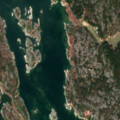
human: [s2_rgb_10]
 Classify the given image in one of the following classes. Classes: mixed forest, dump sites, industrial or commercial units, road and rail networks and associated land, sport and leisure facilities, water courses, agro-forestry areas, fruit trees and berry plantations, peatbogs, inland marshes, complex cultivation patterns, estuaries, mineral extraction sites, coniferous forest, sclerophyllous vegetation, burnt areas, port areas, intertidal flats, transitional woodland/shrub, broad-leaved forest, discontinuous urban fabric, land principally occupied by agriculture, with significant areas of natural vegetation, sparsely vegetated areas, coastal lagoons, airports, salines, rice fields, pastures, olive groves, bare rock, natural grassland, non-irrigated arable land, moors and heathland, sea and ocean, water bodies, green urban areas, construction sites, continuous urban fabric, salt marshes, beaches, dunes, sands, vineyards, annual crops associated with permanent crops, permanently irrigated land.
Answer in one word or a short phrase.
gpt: broad-leaved forest, mixed forest, bare rock, sea and ocean